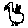
Label: bird